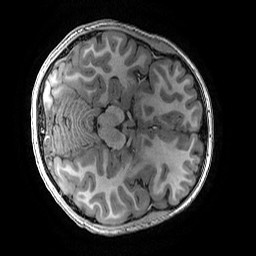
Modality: T1w
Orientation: axial
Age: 11
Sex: male
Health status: ill
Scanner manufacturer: ge
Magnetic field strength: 3 T
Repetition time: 0.007664 s
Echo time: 0.00342 s